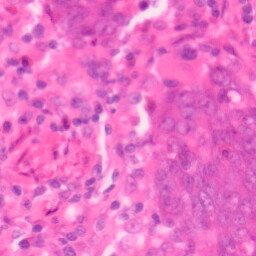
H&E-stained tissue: Colon